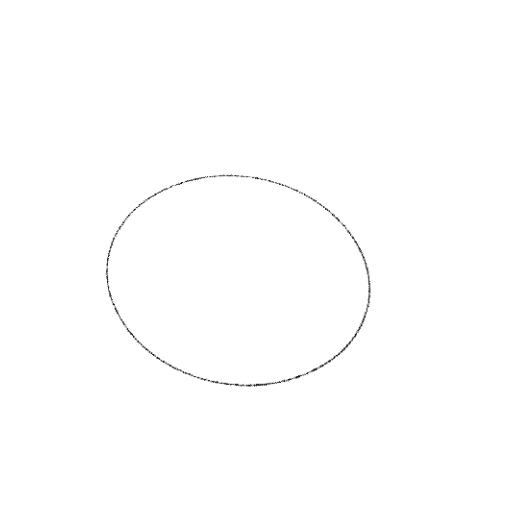
Crossing number: 0